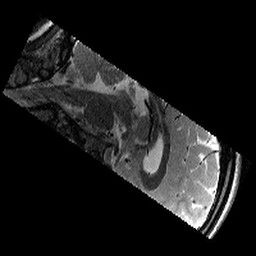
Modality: T2w
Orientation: sagittal
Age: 13
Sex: female
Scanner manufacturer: siemens
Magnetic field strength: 3 T
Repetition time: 9.23 s
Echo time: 0.067 s